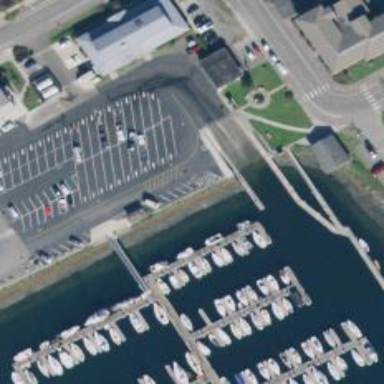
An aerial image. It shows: Man-made pier.